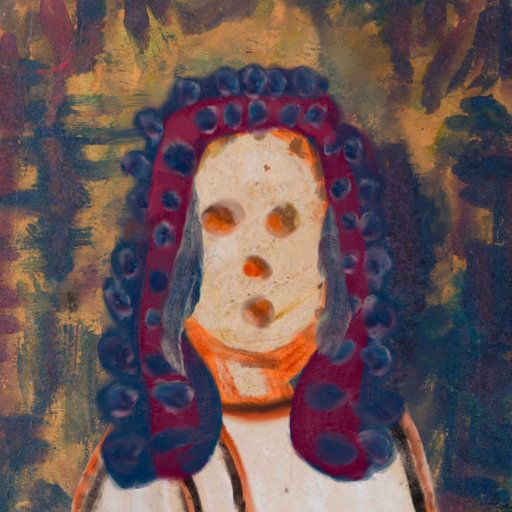
Background: InTheSun, Head And Neck Front: Rupkatha, Face Front: Rupkatha, Bust: Roy_Bahadur, Hair Front: Hill_Girl, Head Accessory: Blank, Second Necklace: Blank, Necklace: Blank, Baby: Blank